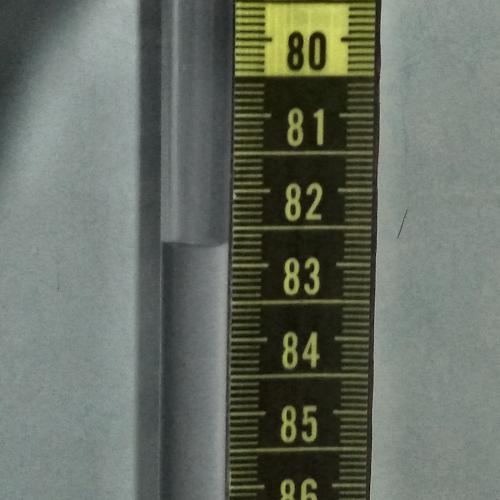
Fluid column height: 82.7 cm